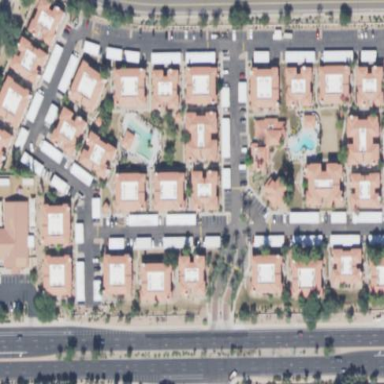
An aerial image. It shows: Residential area with apartments.